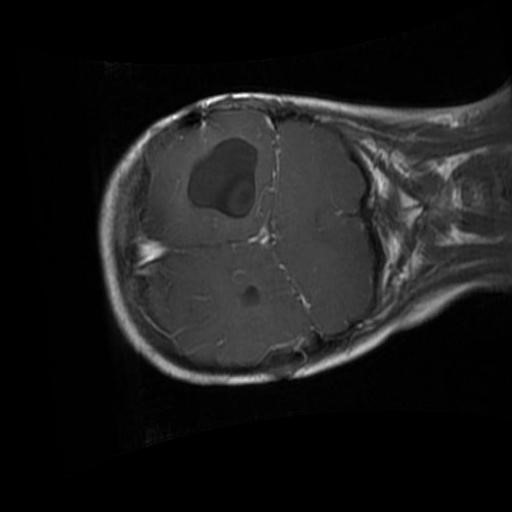
Label: brain_glioma